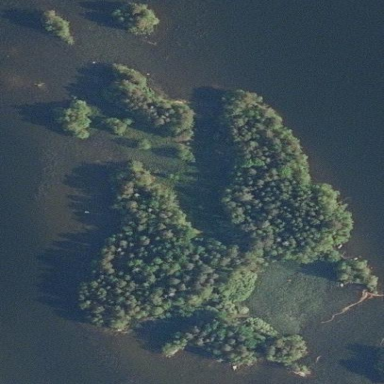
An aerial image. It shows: Island covered with woodland.